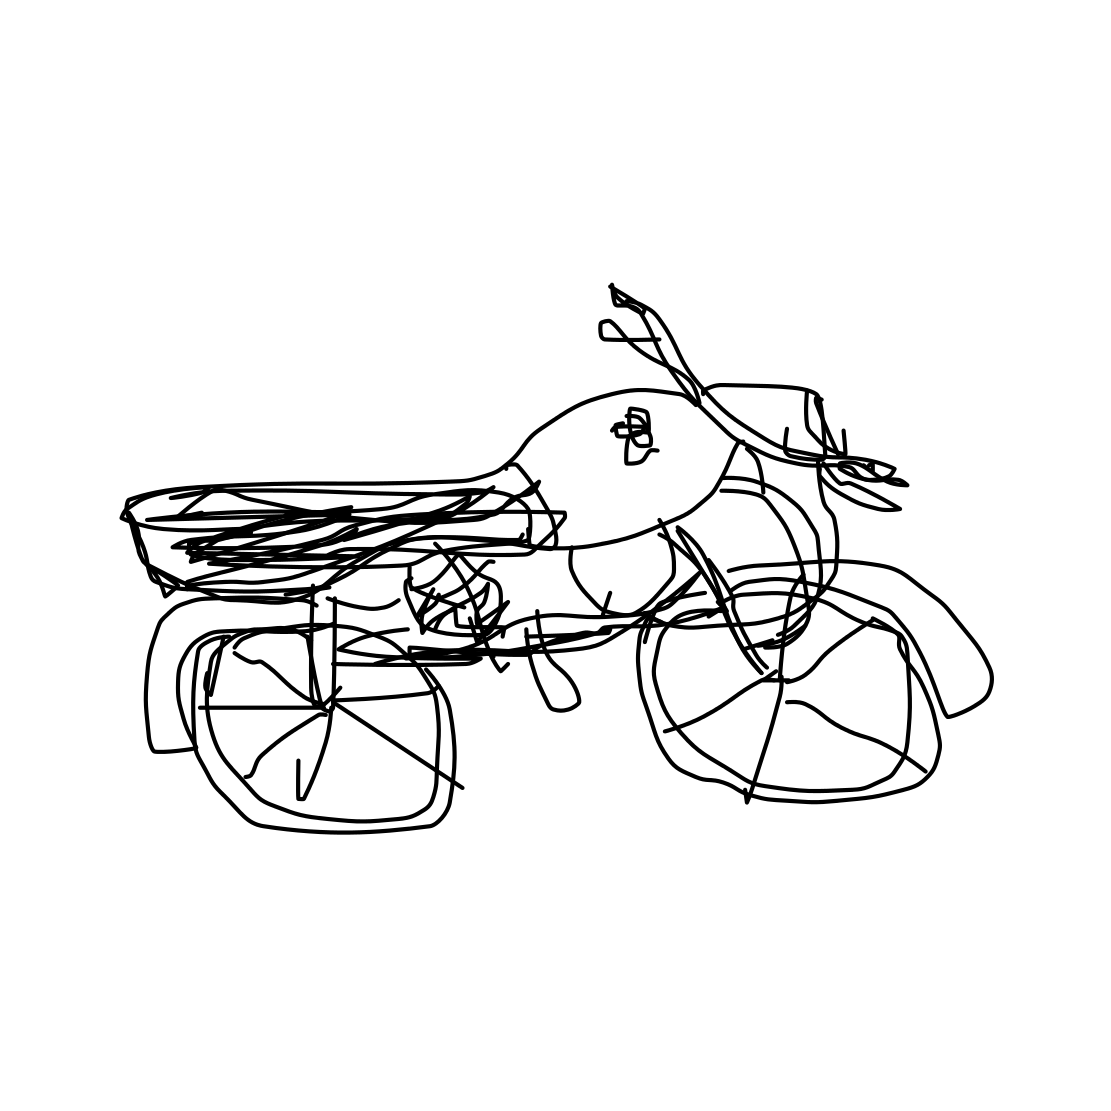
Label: motorbike